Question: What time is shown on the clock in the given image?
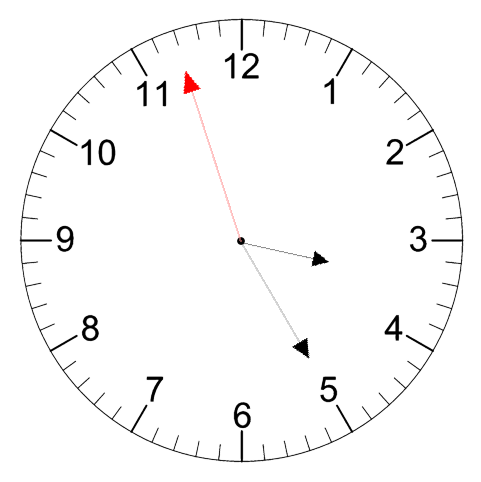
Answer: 03:24:57